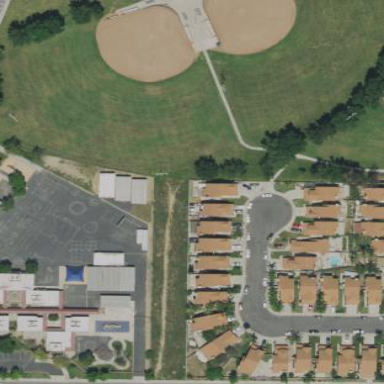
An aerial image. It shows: Baseball pitch for leisure land.